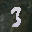
Label: 3